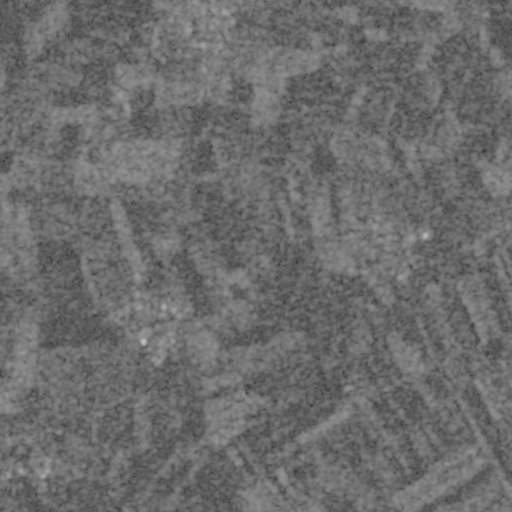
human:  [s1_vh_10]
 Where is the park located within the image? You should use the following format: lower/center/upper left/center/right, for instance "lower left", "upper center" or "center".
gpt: The park is located in the upper left of the image.
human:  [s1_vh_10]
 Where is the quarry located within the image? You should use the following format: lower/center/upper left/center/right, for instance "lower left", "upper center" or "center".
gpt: The quarry is located in the upper left of the image.
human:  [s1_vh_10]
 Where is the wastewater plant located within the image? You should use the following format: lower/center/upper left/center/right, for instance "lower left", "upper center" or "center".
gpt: The wastewater plant is located in the lower left of the image.
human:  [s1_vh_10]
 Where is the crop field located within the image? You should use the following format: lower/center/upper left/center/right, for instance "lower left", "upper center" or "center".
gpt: There is no crop field in the image.

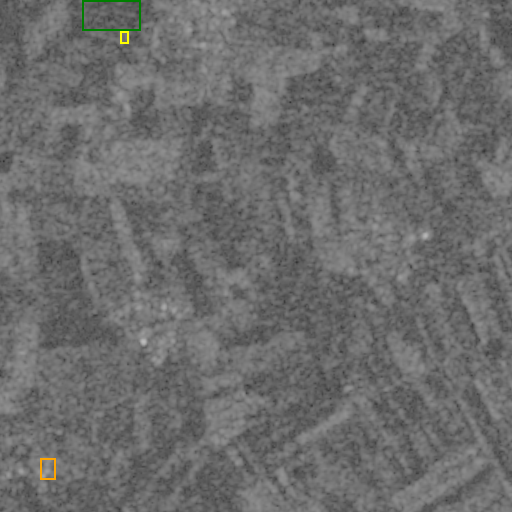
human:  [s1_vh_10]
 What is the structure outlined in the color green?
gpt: The structure outlined in green is a crop field.
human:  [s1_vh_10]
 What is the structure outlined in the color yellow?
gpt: The structure outlined in yellow is a park.
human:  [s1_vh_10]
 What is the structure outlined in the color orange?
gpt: The structure outlined in orange is a wastewater plant.
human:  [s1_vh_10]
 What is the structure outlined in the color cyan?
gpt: There is no cyan outline.